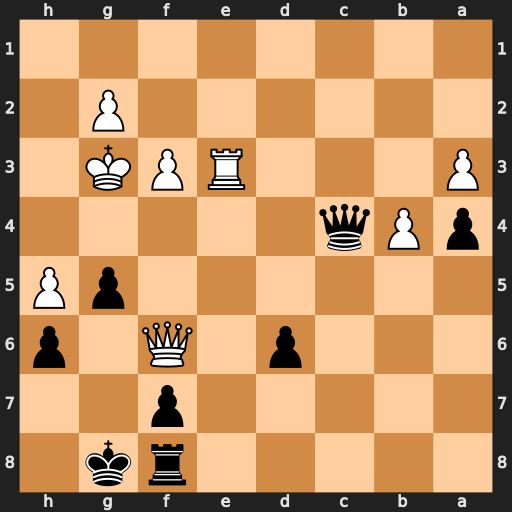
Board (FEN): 5rk1/5p2/3p1Q1p/6pP/pPq5/P3RPK1/6P1/8
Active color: b
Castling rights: -
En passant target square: -
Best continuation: Qh4#